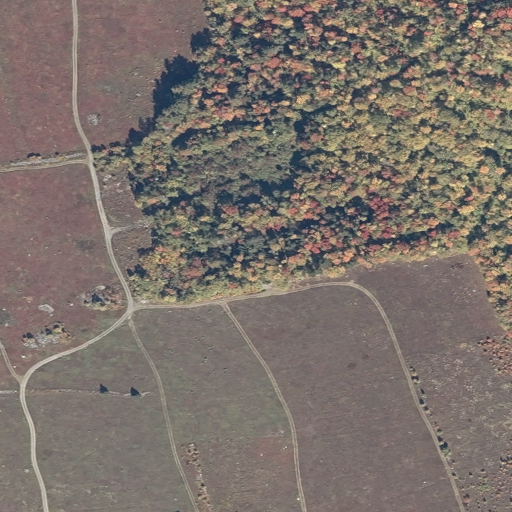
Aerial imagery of mountain in Maine named Cowett Hill containing shrub, mixed forest, and deciduous forest